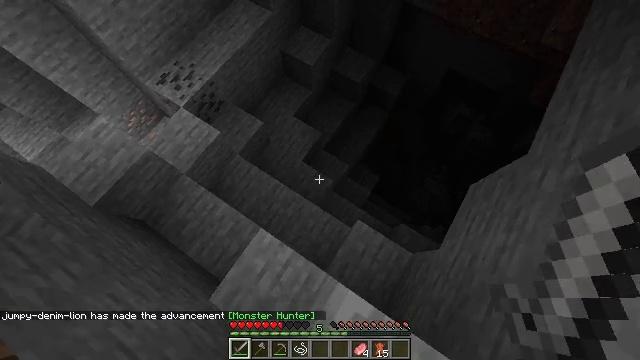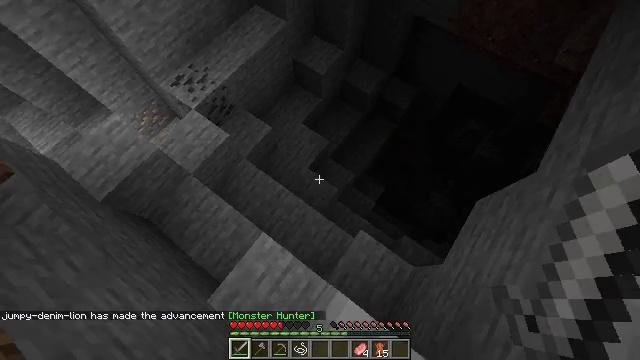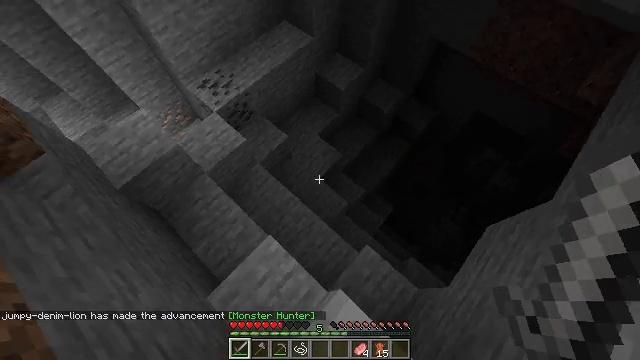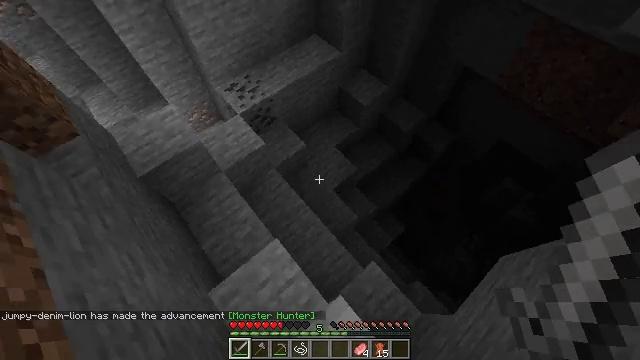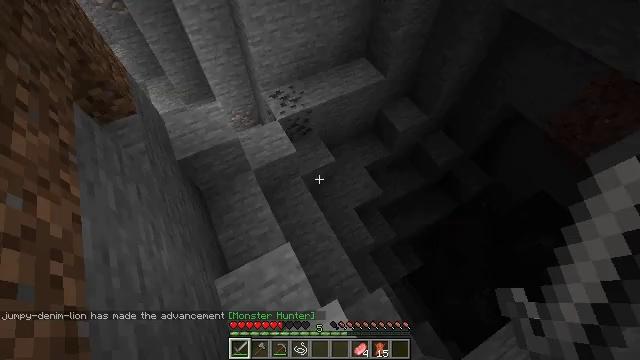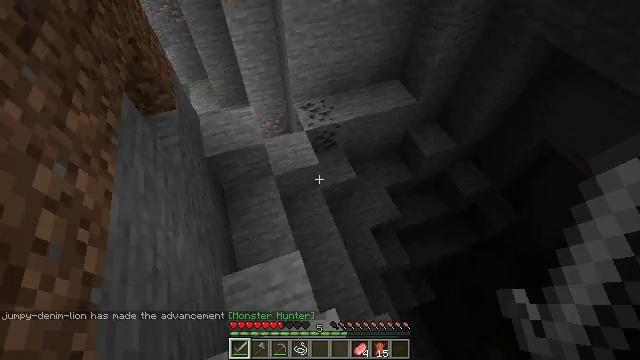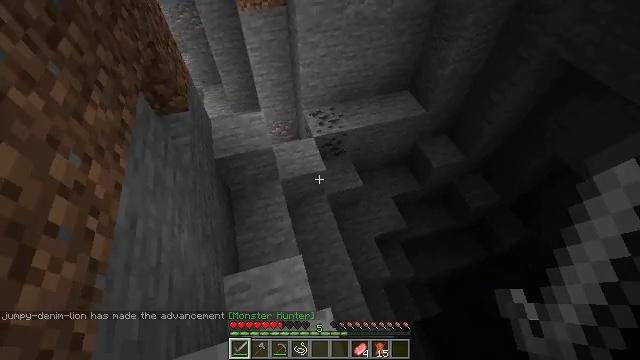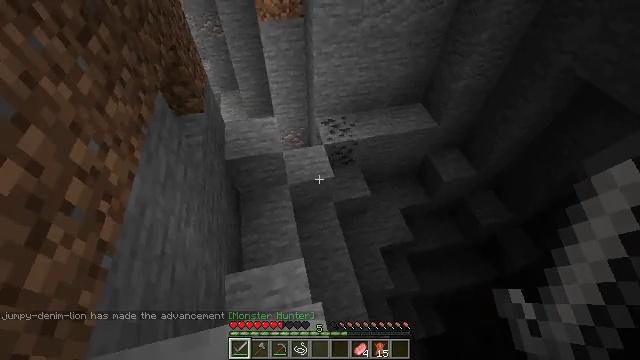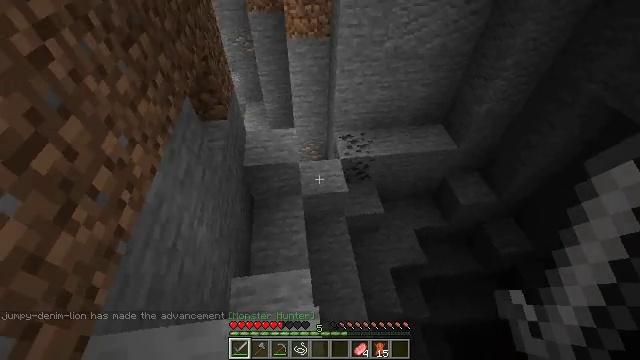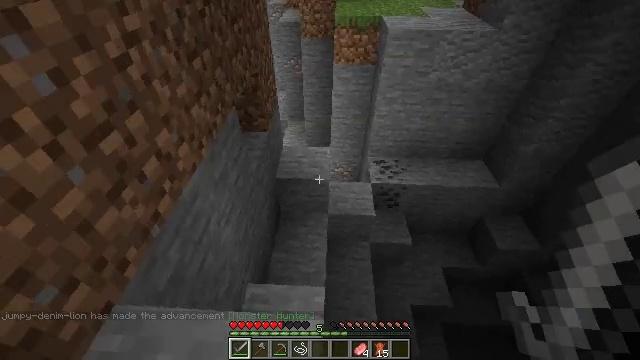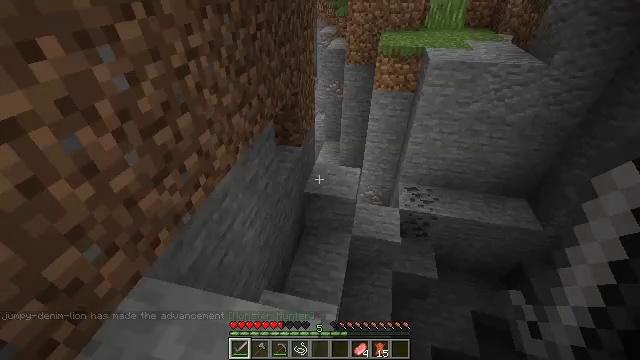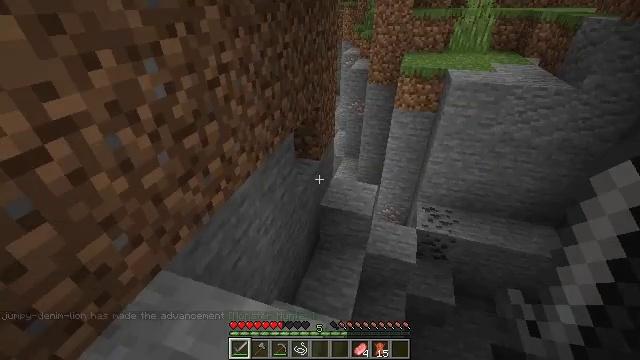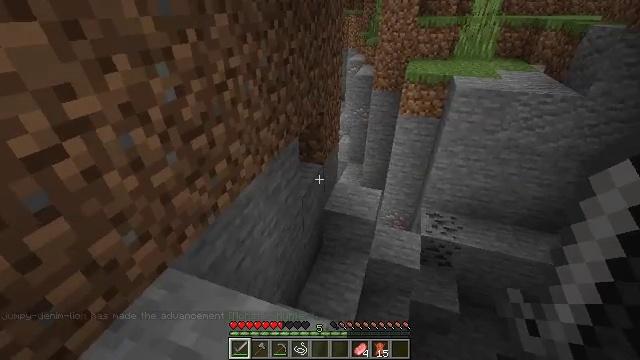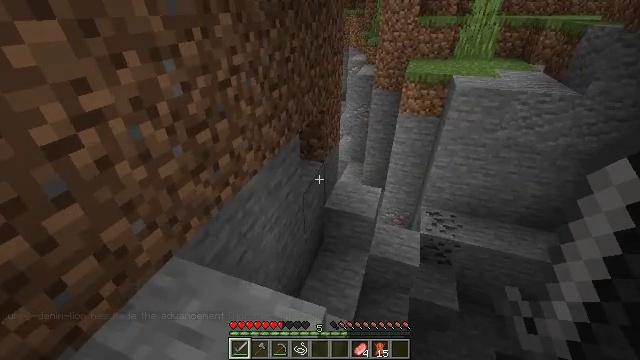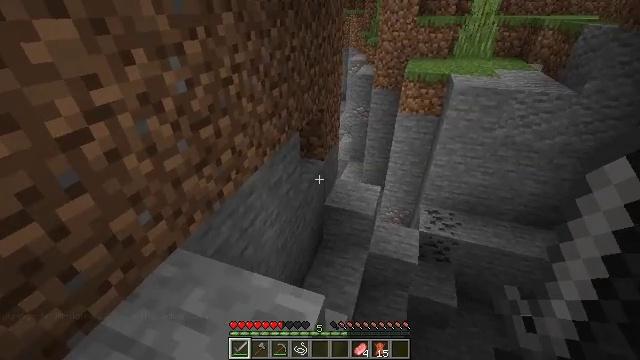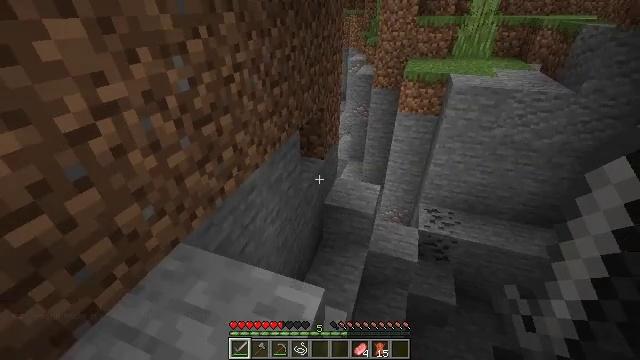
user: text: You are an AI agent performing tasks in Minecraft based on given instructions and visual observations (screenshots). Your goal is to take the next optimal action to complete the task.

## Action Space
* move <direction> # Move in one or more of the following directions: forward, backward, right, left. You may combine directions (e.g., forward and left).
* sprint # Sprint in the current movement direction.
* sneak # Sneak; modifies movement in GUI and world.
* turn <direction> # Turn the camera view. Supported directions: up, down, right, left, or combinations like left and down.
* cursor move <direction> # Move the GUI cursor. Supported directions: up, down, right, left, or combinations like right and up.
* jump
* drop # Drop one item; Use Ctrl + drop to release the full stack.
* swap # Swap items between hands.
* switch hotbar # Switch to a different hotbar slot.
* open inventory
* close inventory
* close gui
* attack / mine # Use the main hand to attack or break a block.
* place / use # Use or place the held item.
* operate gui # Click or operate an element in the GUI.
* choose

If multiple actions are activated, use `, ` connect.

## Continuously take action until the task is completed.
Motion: motion action
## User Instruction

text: Left click on the crafting table
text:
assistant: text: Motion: move back, sneak, turn left and up
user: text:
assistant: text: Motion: move back, sneak, turn left and up
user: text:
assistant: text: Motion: move back and move right, sneak, turn left and up
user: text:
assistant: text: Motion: move back and move right, sneak, turn left and up
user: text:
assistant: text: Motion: move back and move right, sneak, turn left and up
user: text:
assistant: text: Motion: move back and move right, sneak, turn left and up
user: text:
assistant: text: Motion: move back and move right, sneak, turn left and up
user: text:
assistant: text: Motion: move back and move right, sneak, turn left and up
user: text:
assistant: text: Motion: move back and move right, sneak, turn left and up
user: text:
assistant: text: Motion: move back and move right, sneak, turn left and up
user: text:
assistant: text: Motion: move back, sneak, turn left and up
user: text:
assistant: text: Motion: move back, sneak, turn left and up
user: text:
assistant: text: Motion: move back, sneak
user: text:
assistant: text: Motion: move back, sneak
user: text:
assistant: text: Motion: move back, sneak
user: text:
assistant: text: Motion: move back, sneak
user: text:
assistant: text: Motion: move back, sneak
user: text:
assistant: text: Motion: move back, sneak
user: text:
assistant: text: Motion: move back, sneak
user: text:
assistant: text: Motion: move back, sneak
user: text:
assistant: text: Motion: move back, sneak, turn right and up
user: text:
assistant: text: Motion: move back, sneak, turn right and up
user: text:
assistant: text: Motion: move back and move right, sneak, turn right and up
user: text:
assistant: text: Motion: move back and move right, sneak, turn right and up
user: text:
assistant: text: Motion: move back and move right, sneak, turn right
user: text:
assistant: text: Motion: move back and move right, sneak, turn right
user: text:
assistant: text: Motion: move back and move right, sneak
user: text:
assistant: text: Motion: move back and move right, sneak
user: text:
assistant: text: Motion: move right, sneak
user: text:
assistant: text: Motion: move right, sneak